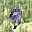
Label: 9